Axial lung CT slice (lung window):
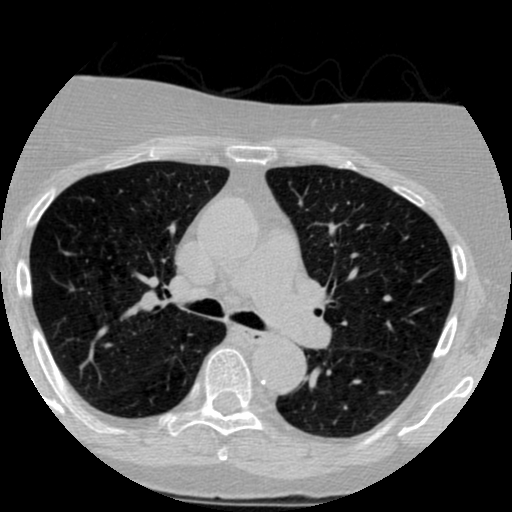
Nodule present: no